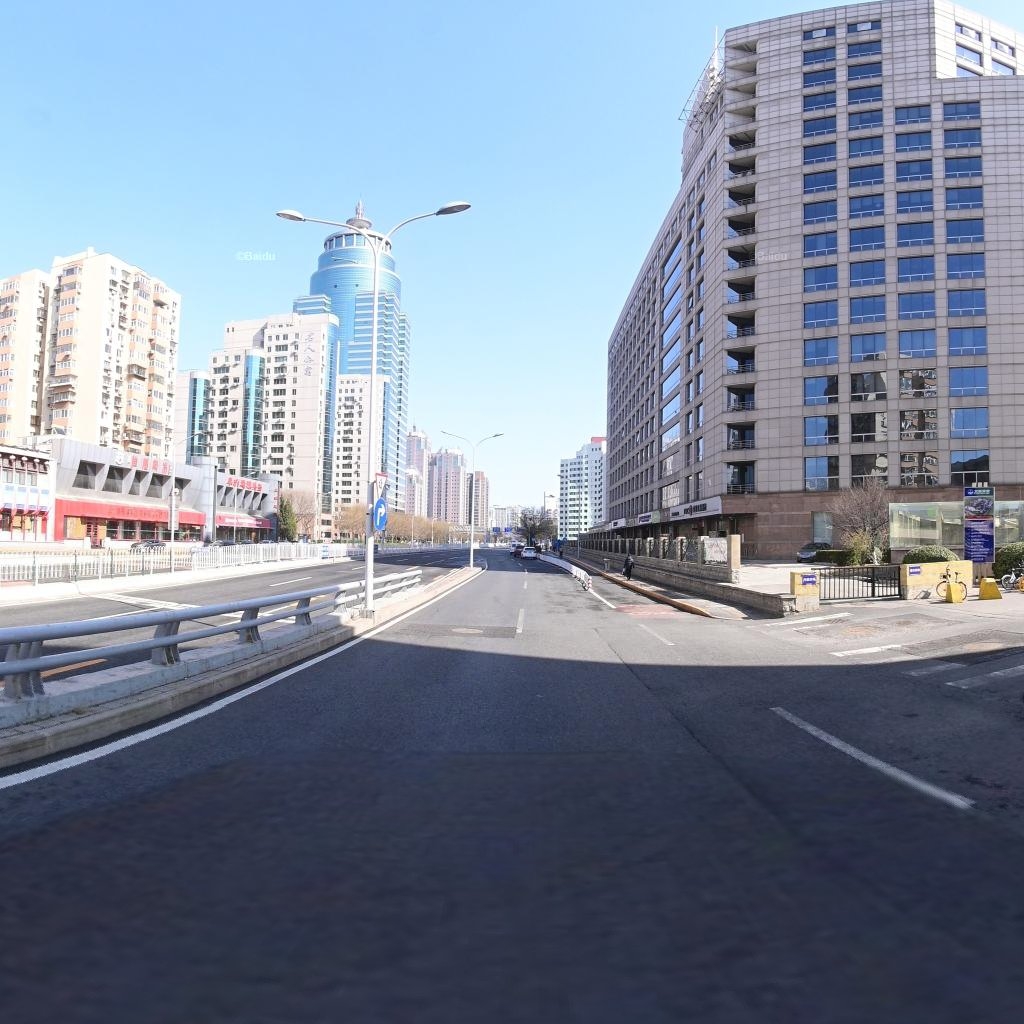
Region: Chaoyang
Road damage annotations: manhole cover, longitudinal crack, manhole cover, manhole cover